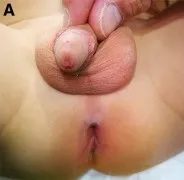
(A-D) The patient was found to have an epispadic urethra (2nd urethra) and perineal urethra (3rd urethra).
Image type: medical_photograph (other_medical_photograph)